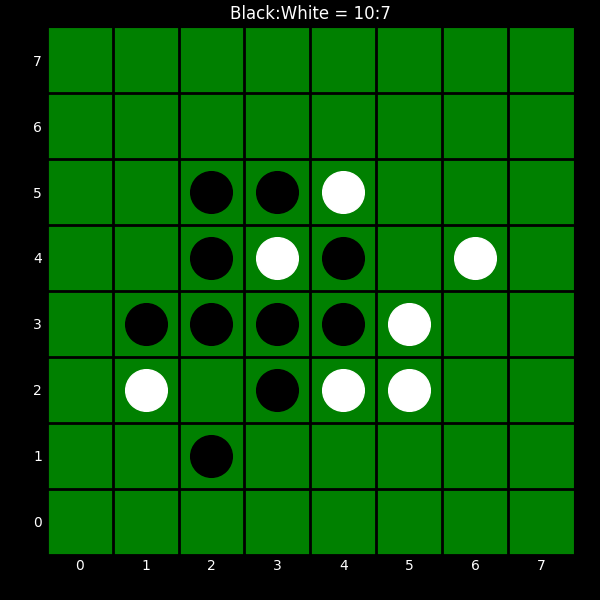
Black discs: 10
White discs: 7